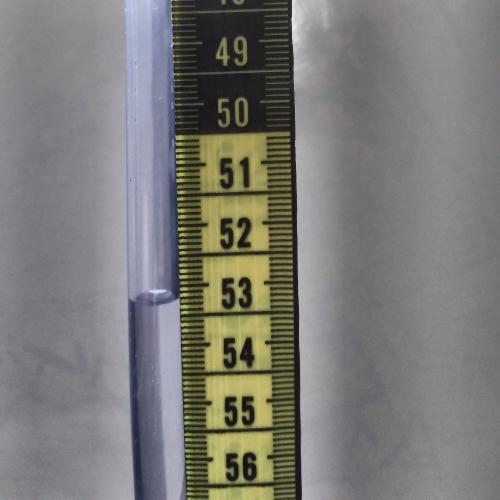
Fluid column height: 53.3 cm